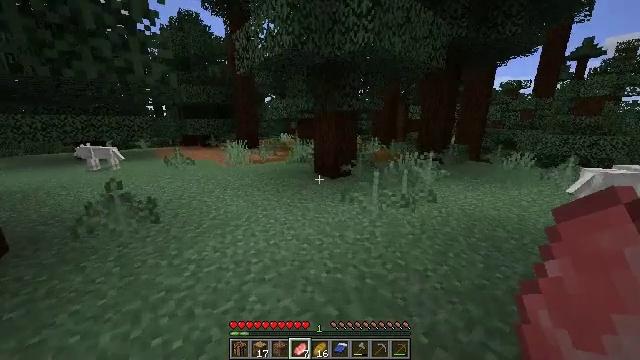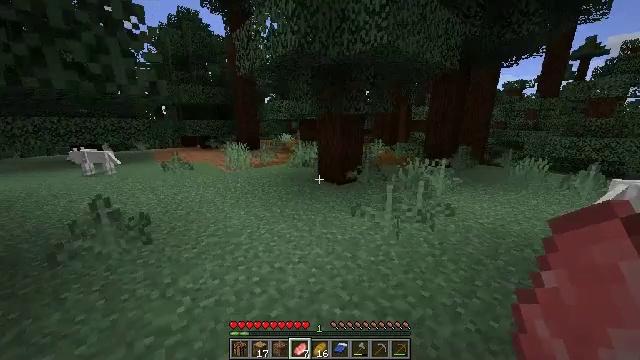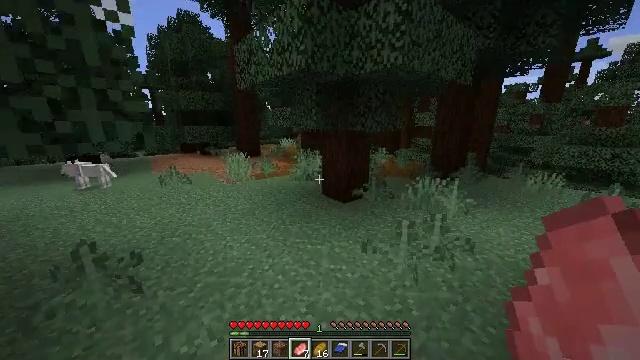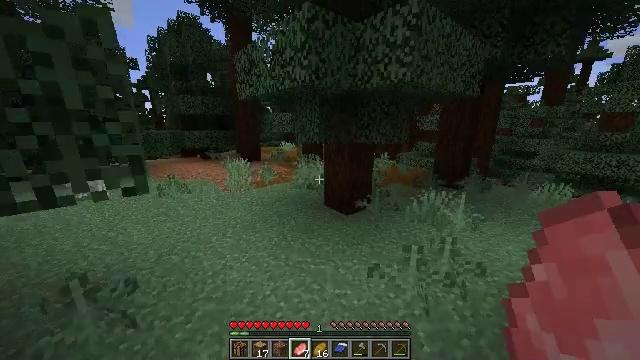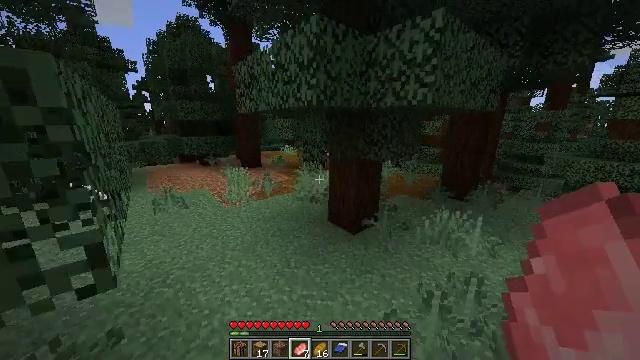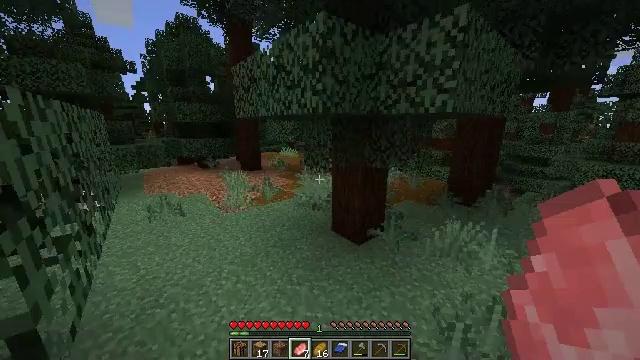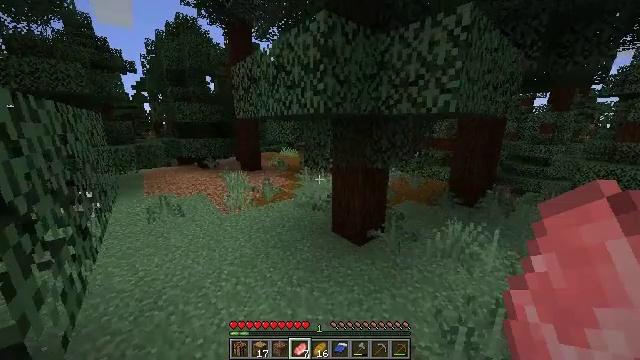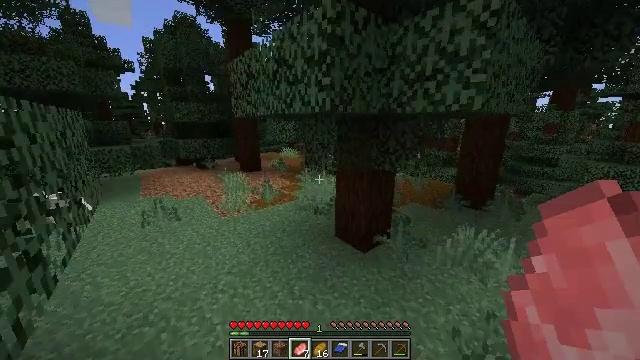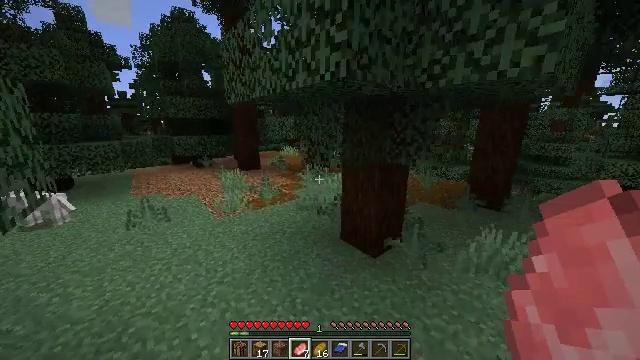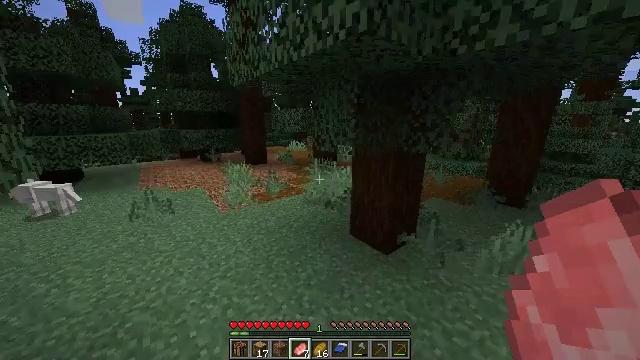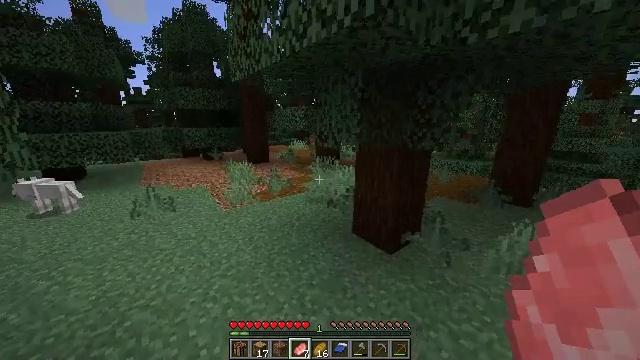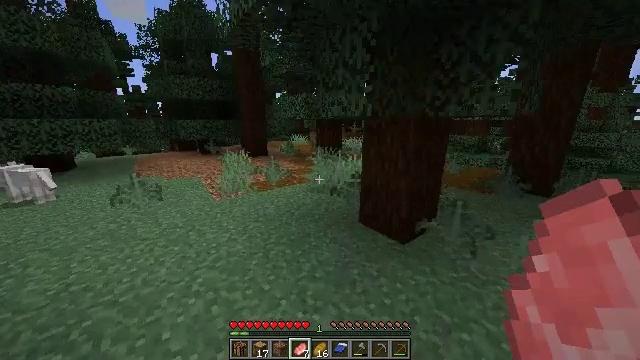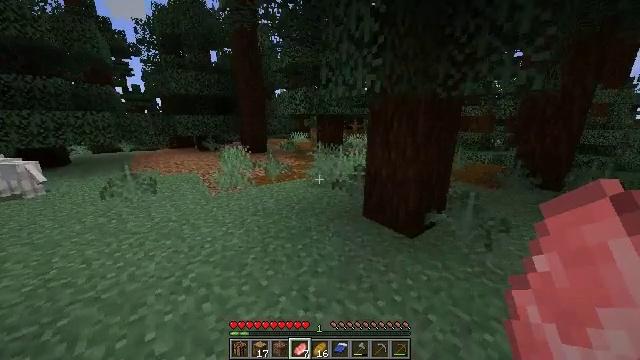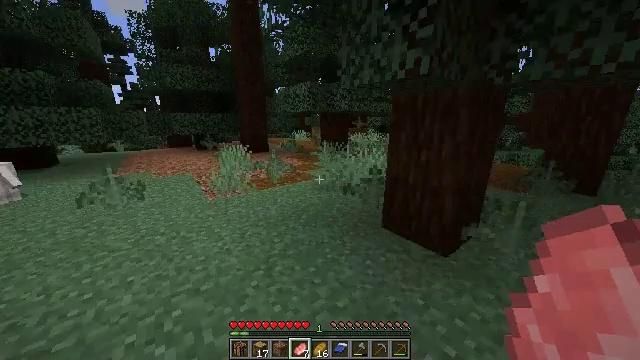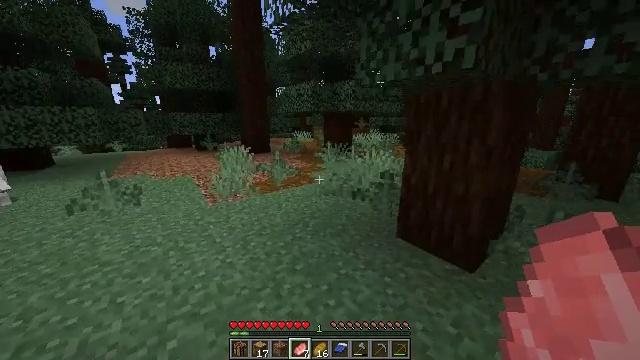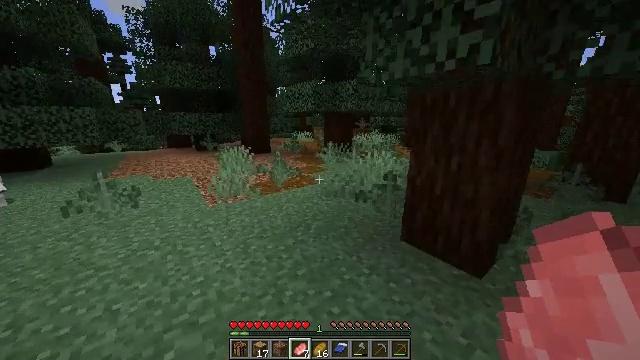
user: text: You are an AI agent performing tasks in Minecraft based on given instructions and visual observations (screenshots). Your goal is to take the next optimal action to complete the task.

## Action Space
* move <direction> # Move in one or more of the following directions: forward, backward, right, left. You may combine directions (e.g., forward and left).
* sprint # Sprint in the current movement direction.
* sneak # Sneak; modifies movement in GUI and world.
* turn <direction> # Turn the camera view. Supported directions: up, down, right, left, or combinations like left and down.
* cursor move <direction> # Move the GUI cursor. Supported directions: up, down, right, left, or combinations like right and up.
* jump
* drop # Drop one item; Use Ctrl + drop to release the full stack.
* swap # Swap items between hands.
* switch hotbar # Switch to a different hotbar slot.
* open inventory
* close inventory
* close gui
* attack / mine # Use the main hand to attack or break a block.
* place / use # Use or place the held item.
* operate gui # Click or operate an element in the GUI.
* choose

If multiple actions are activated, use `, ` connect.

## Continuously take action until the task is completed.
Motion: motion action
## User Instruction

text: Mine the mossy cobblestone underground.
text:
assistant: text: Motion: move forward and move left, jump
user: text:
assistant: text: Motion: move forward, jump
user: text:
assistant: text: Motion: move forward, jump
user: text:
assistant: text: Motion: move forward, jump
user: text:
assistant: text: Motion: move forward, jump
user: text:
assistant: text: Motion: move forward, jump
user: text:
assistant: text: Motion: move forward, jump
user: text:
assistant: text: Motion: move forward, jump
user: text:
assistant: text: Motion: move forward, turn left
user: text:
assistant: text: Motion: move forward
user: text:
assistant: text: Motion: move forward and move left
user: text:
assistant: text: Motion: move forward and move left
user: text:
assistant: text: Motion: move forward and move left
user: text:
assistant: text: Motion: move forward and move left
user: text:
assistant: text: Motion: move forward
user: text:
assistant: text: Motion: move forward
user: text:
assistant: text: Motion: move forward
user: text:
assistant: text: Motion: move forward
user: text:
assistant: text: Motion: move forward
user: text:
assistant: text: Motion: move forward
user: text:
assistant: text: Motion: move forward
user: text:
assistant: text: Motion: move forward
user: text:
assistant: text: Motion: move forward, turn left and down
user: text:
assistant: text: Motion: move forward and move right, turn left and down
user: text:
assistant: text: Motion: move forward and move right, turn left
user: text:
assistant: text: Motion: move forward and move right, turn left
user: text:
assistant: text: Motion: move forward and move right, turn left
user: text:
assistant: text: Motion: move forward and move right, turn left and up
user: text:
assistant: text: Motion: move forward and move right, turn left
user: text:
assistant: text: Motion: move forward and move right